Question: I recently created a new Ruby on Rails 3 application locally on a Mac OS, named "test".
Since I use apache2, in the private/etc/apache2/ I set the VirtualHost for the "test" application:
'''
<VirtualHost *:443>
ServerName test.pjtmain.localhost:443
DocumentRoot "/Users/<my_user_name>/Sites/test/public"
RackEnv development
<Directory "/Users/<my_user_name>/Sites/test/public">
Order allow,deny
Allow from all
</Directory>
# SSL Configuration
SSLEngine on
...
</VirtualHost>
<VirtualHost *:80>
ServerName test.pjtmain.localhost
DocumentRoot "/Users/<my_user_name>/Sites/test/public"
RackEnv development
<Directory "/Users/<my_user_name>/Sites/test/public">
Order allow,deny
Allow from all
</Directory>
</VirtualHost>
'''
Of course I restart apache2, but trying to access to 'http://test.pjtmain.localhost/' I have this error message from:
FIREFOX
'''
Oops! Firefox could not find test.pjtmain.localhost
Suggestions:
*
Search on Google:
...
'''
SAFARI
'''
Safari can't find the server.
Safari can't open the page "http://test.pjtmain.localhost/" because Safari can't find the server "test.pjtmain.localhost".
'''
:
'1.' Using the 'Network Uility'
I did a with the following result:
'''
ping: cannot resolve test.pjtmain.localhost: Unknown host
'''
and I did a with the follonwing result:
'''
; <<>> DiG 9.6.0-APPLE-P2 <<>> test.pjtmain.localhost +multiline +nocomments +nocmd +noquestion +nostats +search
;; global options: +cmd
<MY_ISP_NAME>.com. 115 IN SOA dns1.<MY_ISP_NAME>.com. dnsmaster.<MY_ISP_NAME>.com. (
<PHONE> ; serial
10800 ; refresh (3 hours)
900 ; retry (15 minutes)
604800 ; expire (1 week)
86400 ; minimum (1 day)
)
'''
'2.' In /private/etc/hosts I have this code:
'''
##
# Host Database
#
# localhost is used to configure the loopback interface
# when the system is booting. Do not change this entry.
##
127.0.0.1 localhost
255.255.255.255 broadcasthost
::1 localhost
fe80::1%lo0 localhost
'''
'3.' I am using Phusion Passenger
'4.' Since I not changed nothing to the new "test" application, I expect to see the default RoR index.html page:

'5.' It seems that in the 'Console Messages' there is any warning or error
'6.' After run 'dscacheutil -flushcache', the 'dscacheutil -statistics' response is:
'''
Overall Statistics:
Average Call Time - 0.000304
Cache Hits - 5311
Cache Misses - 6113
Total External Calls - 5654
Statistics by procedure:
Procedure Cache Hits Cache Misses External Calls
------------------ ---------- ------------ --------------
getpwnam 1496 149 1645
getpwuid 749 11 760
getgrnam 157 28 185
getgrgid 76 7 83
getservbyname 2818 15 26
getservbyport 0 3 3
getprotobyname 1 1 2
getfsent 0 0 2
gethostbyname 14 2816 13
gethostbyaddr 0 116 116
gethostbyname_service 0 0 2817
_flushcache 0 0 2
'''
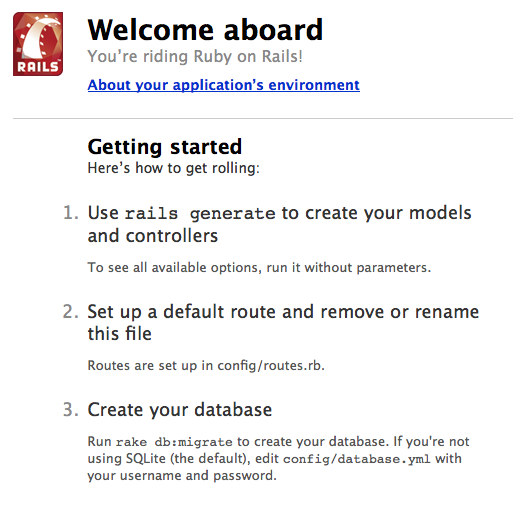
Answer: This doesn't seem like an Apache issue at all. The problem is in your use of DNS.
'localhost' is a placeholder for the connection the machine would use to talk to itself. It's not the root of a domain to which you can add other names (i.e. the 'test.pjtmain.' part).
Your Mac probably has a name, which you can find in the Sharing section of the Preferences utility. Let's say it's 'yourmachine'. The sharing panel will indicate that you can reach the machine at 'yourmachine.local'.
Assuming you want a unique domain name for your test app, try adding a new line for your test domain to '/private/etc/hosts':
'''
127.0.0.1 pjtmain.yourmachine.local
'''
Unlike 'yourmachine.local', this won't automatically work from other machines on your network, but it will work for local testing.
With all that said, though, you may want to consider avoiding the whole issue during development by just running the development server directly while developing the site. Open a terminal window, cd to the root directory of the Rails app, and run 'rails server' (if it's a Rails 3 app) or 'script/server' (Rails 2). Browse to 'http://localhost:3000' and you're off and running.